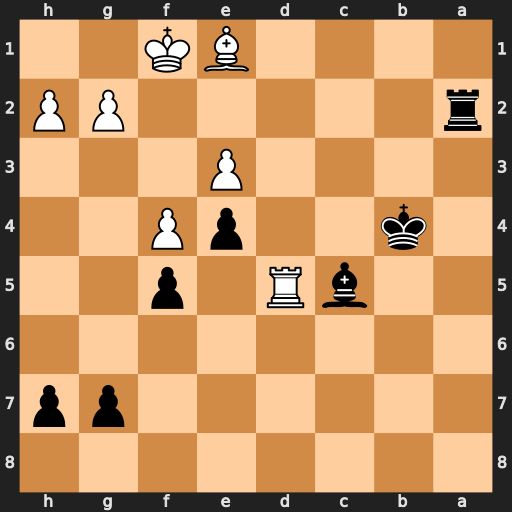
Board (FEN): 8/6pp/8/2bR1p2/1k2pP2/4P3/r5PP/4BK2
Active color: b
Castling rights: -
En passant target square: -
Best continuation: Kc4 Rxf5 Bxe3 Re5 Kd3